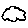
Label: cloud